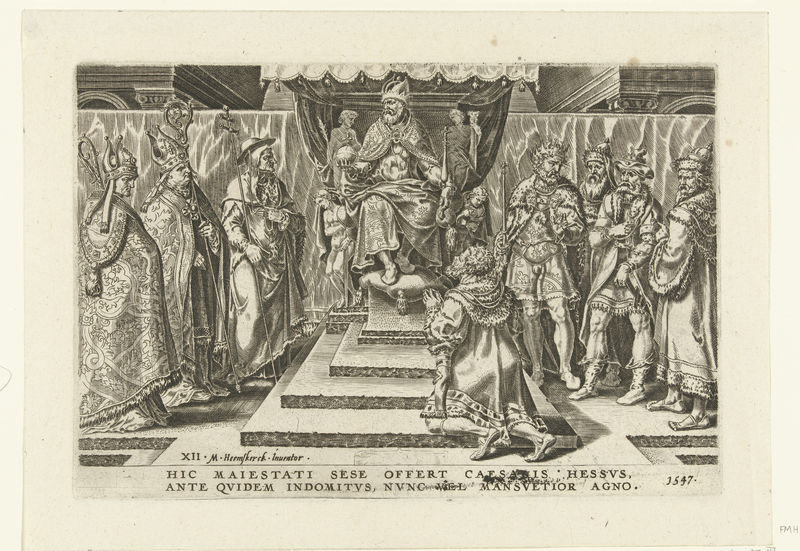
Titel: Overgave van de landgraaf van Hessen
Künstler: Dirck Volckertsz Coornhert
Standort: Amsterdam
Institution: Rijksmuseum
Schlagwörter: mann, männer, cardinals, court, crown, hat, kaiser, king, könig, men, palace, pillow, religious, robes, steps, thron, throne, white, black, grey, meeting, seated, sitting, print, stufe, herrscher, man, baldachin, umhänge, könige, black and white, coat, etching, illustration, beard, emperor, fort, engraving, dutch, bischoff, kniender, begging, kneeling, stick, scepter, standing, durer, latin, text, clergy, kneel, bischöffe, orb, ruler, crowns, caesar, 1600, nobles, guilty, bishop, 1547, maiestati, offert, hessus, sixteenth century, bischoffe, illistration